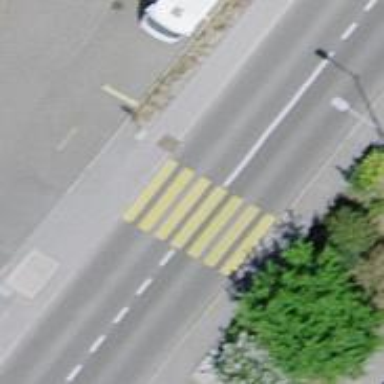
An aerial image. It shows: Uncontrolled zebra crossing on the road.